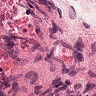
Metastatic tissue present: no